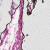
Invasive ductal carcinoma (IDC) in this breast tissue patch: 0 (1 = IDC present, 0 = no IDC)